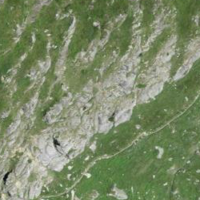
EUNIS habitat code: 23
Species observed at this site:
Parnassius apollo
Phoenicurus ochruros